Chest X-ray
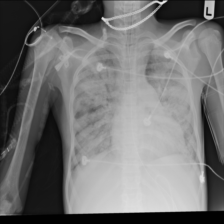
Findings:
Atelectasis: negative
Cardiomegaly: negative
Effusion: negative
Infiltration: positive
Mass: negative
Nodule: negative
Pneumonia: negative
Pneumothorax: negative
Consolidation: negative
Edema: negative
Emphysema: negative
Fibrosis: negative
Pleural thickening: negative
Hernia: negative